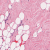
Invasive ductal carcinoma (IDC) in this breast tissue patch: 0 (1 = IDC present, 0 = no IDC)